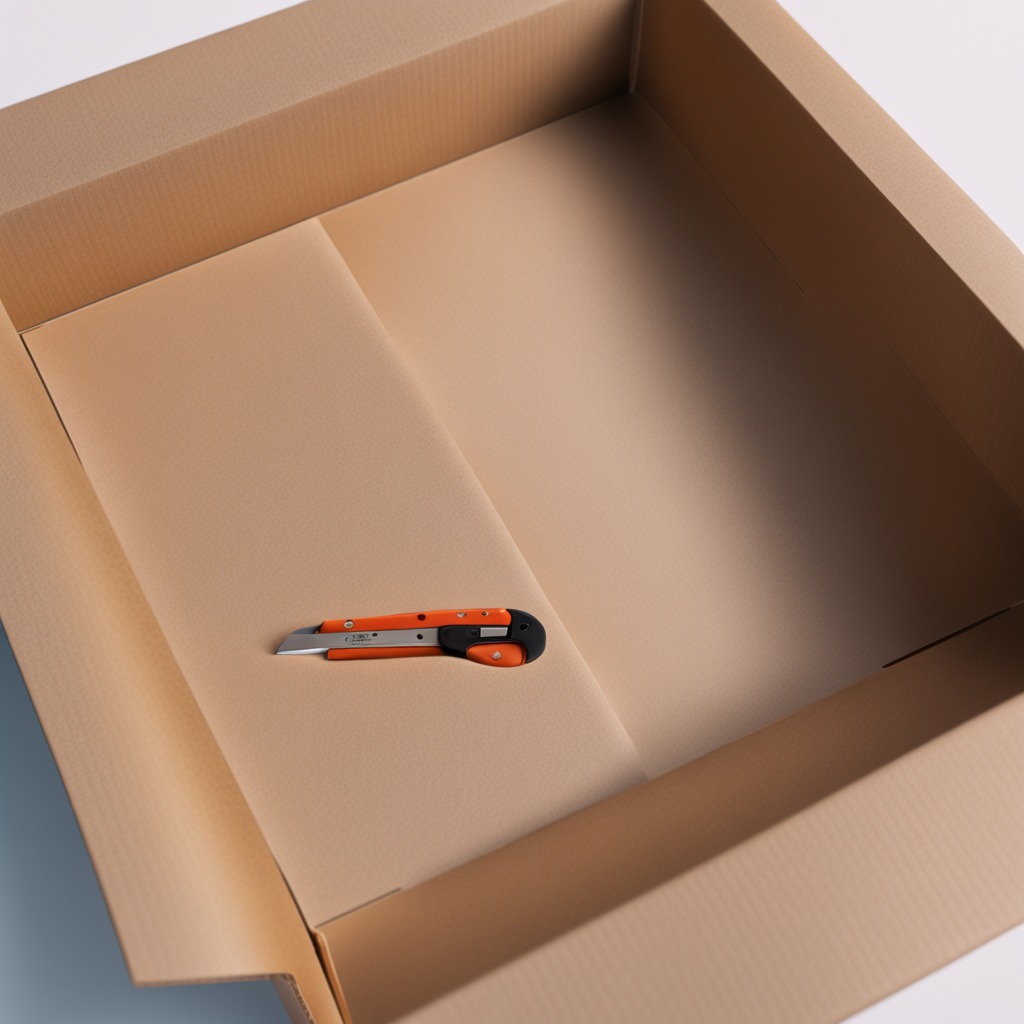
A utility knife lying on the cardboard box surface